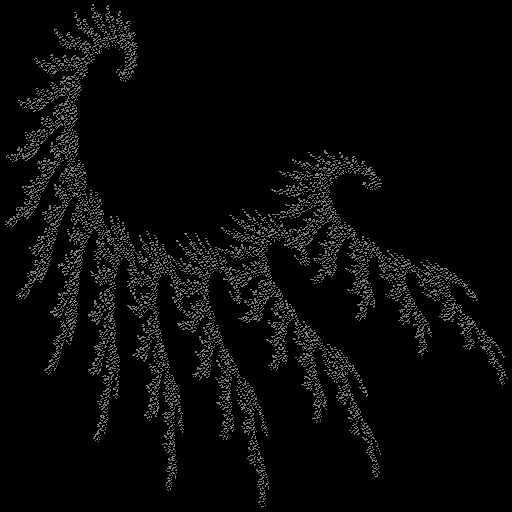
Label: grassfern